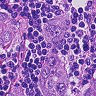
Metastatic tissue present: yes